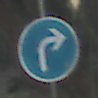
Verkehrszeichen: VorgeschriebeneFahrtrichtungRechts
Umgebung: Outdoor, Nature
Tageszeit: SunriseSunset
Wetter: Clear
Licht: Natural
Jahreszeit: Winter
Kontrast: LowContrast